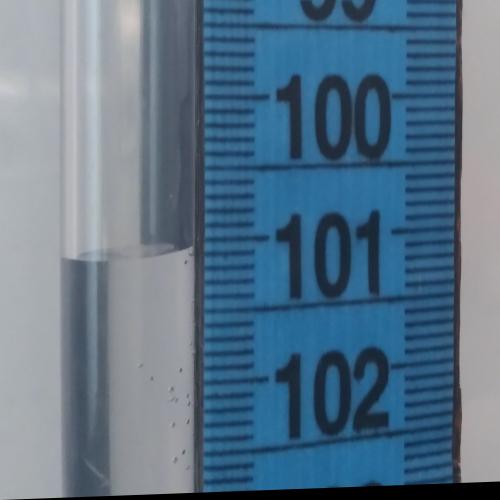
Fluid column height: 101.1 cm